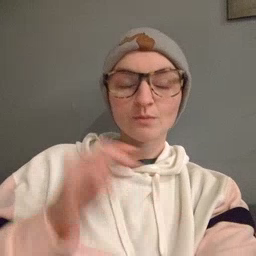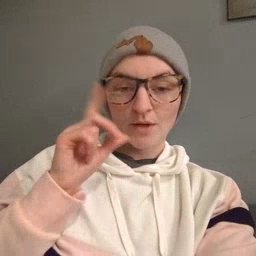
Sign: awake